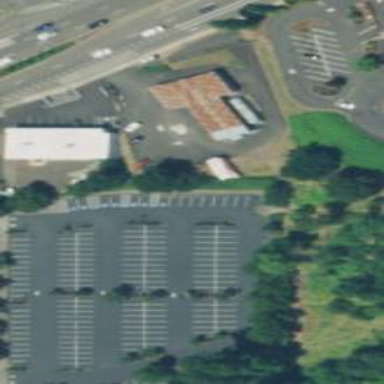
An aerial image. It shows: Parking area with park and ride facility. The surface of the parking area is designated for this purpose.